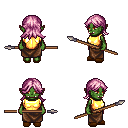
a pixel art fantasy rpg character, female body template, orc, green skin, gold chest armor, robe skirt, pink loose hair, brown slippers, spear, four views (front, back, left, right), 2x2 character sprite sheet, small pixel art, hard edges, no anti-aliasing